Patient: sex M, age 51
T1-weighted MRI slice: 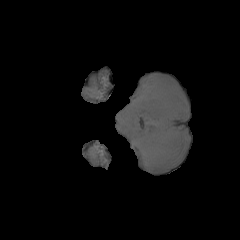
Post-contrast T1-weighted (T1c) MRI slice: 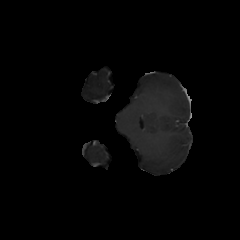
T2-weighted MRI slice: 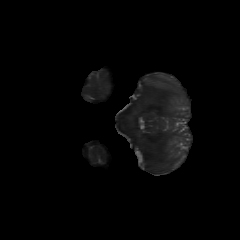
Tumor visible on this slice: no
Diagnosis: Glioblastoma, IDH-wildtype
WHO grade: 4